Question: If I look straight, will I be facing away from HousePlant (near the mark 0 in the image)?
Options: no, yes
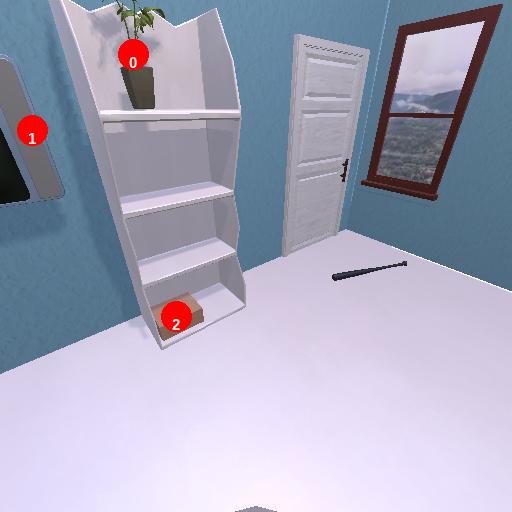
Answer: no